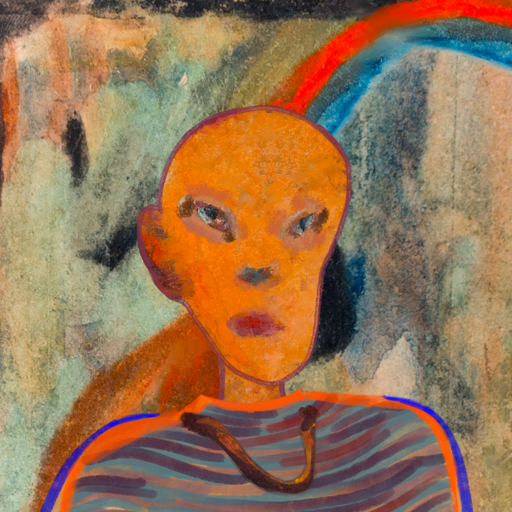
Background: Childish, Head And Neck Front: Hypocrite, Face Front: Boggyland, Bust: Experience, Hair Front: Blank, Head Accessory: Blank, Second Necklace: Comrade, Necklace: Blank, Baby: Blank